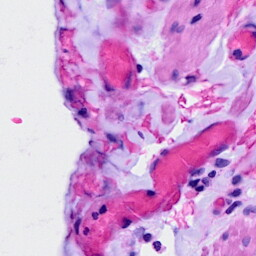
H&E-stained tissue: Ovarian